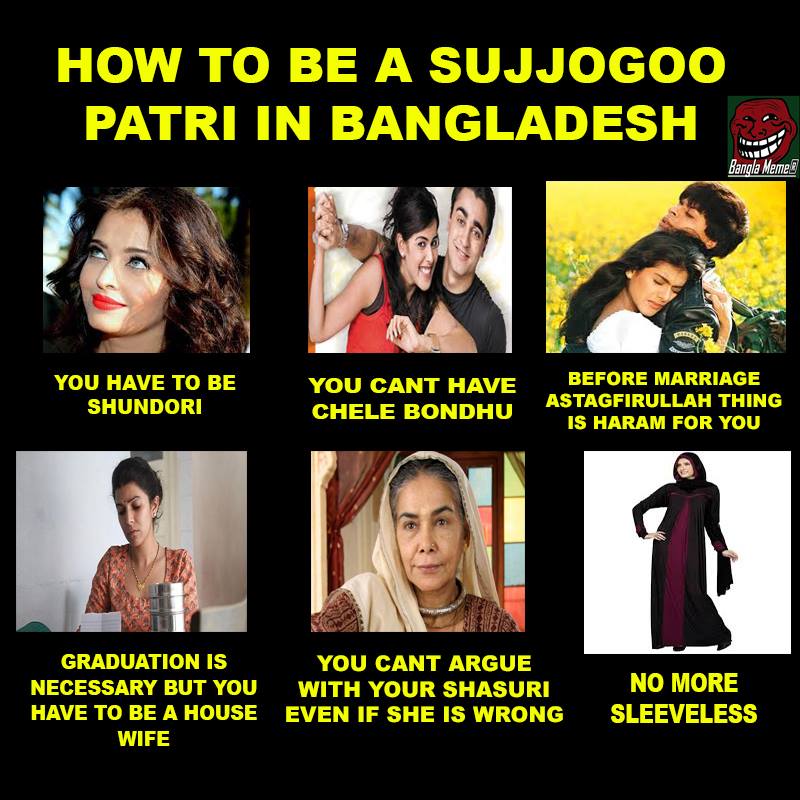
Caption: HOW TO BE A SUJJOGGO PATRI IN BANGLADESH      YOU HAVE TO BE SHUNDORI    YOU CANT HAVE CHELE BONDHU    BEFORE MARRIAGE ASTAGFIRULLAH THING IS HARAM FOR YOU    GRADUATION IS NECESSARY BUT YOU HAVE TO BE A HOUSE WIFE   YOU CANT ARGUE WITH YOUR SHASURI EVEN IF SHE IS WRONG     NO MORE SLEEVELESS
Label: hate